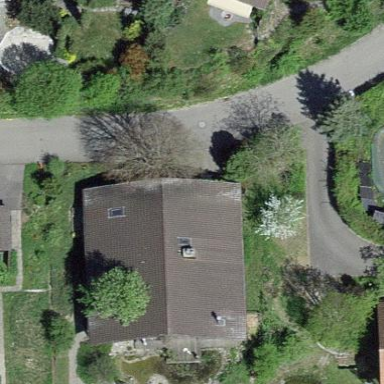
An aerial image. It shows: Residential building.